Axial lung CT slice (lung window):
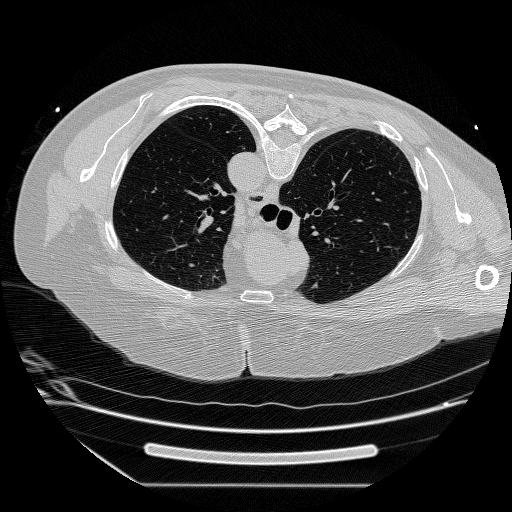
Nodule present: no